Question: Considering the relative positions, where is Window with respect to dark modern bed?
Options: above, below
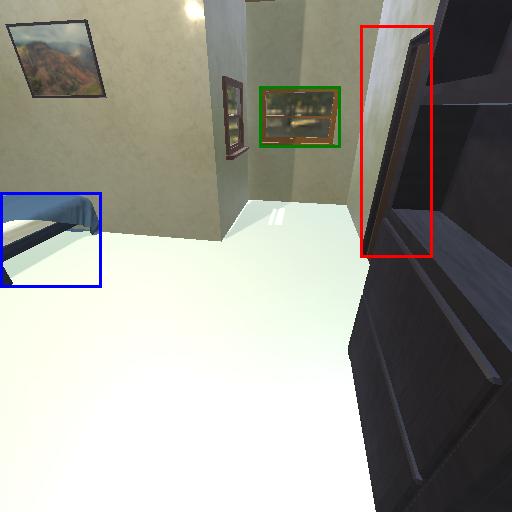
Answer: above